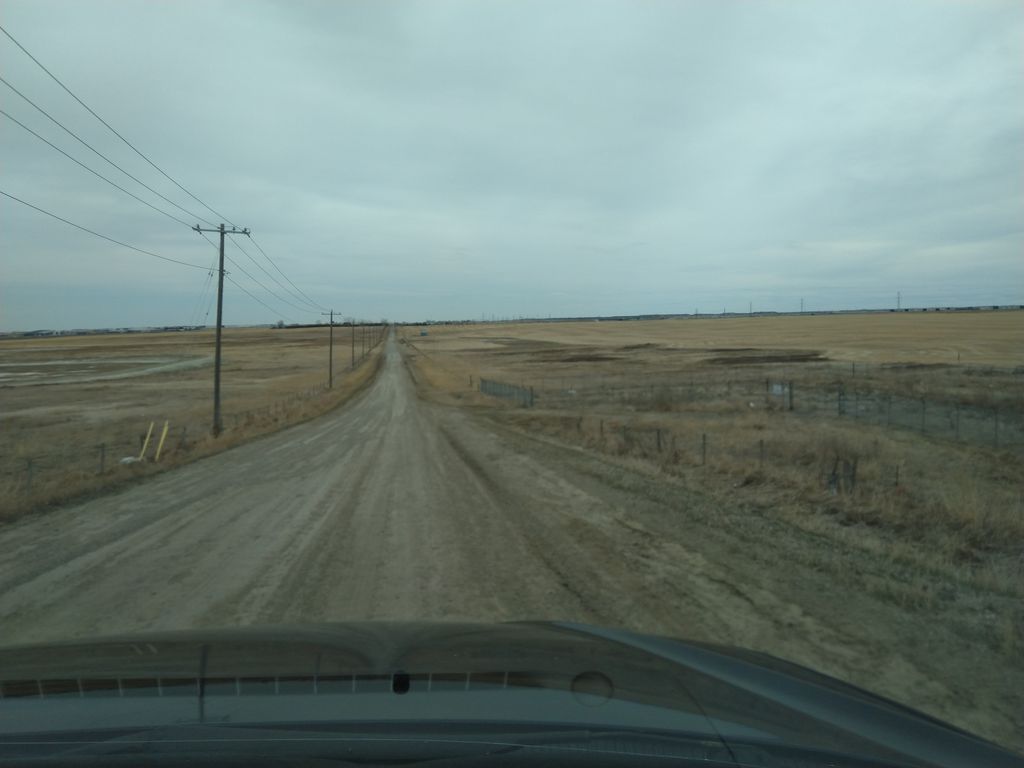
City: calgary